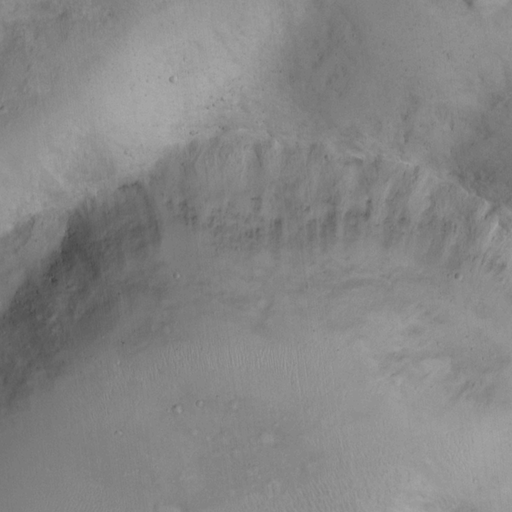
Classes present: Background, Cone